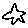
Label: star